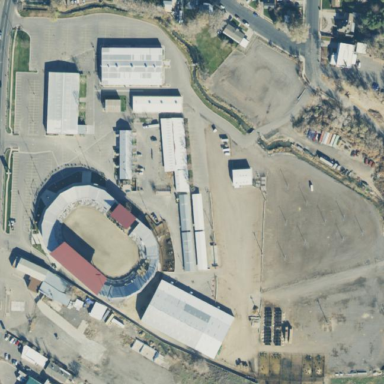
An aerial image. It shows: Park used as fairground exhibition ground.